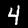
Digit: 4